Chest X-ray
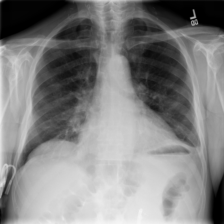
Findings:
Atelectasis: positive
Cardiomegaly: negative
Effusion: positive
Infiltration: negative
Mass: negative
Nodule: negative
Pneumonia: negative
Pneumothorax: negative
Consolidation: negative
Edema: negative
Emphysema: negative
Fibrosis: negative
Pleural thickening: negative
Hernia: negative